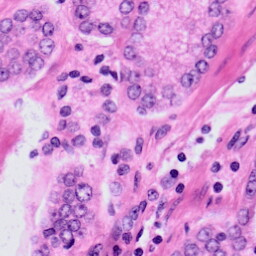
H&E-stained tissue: Prostate